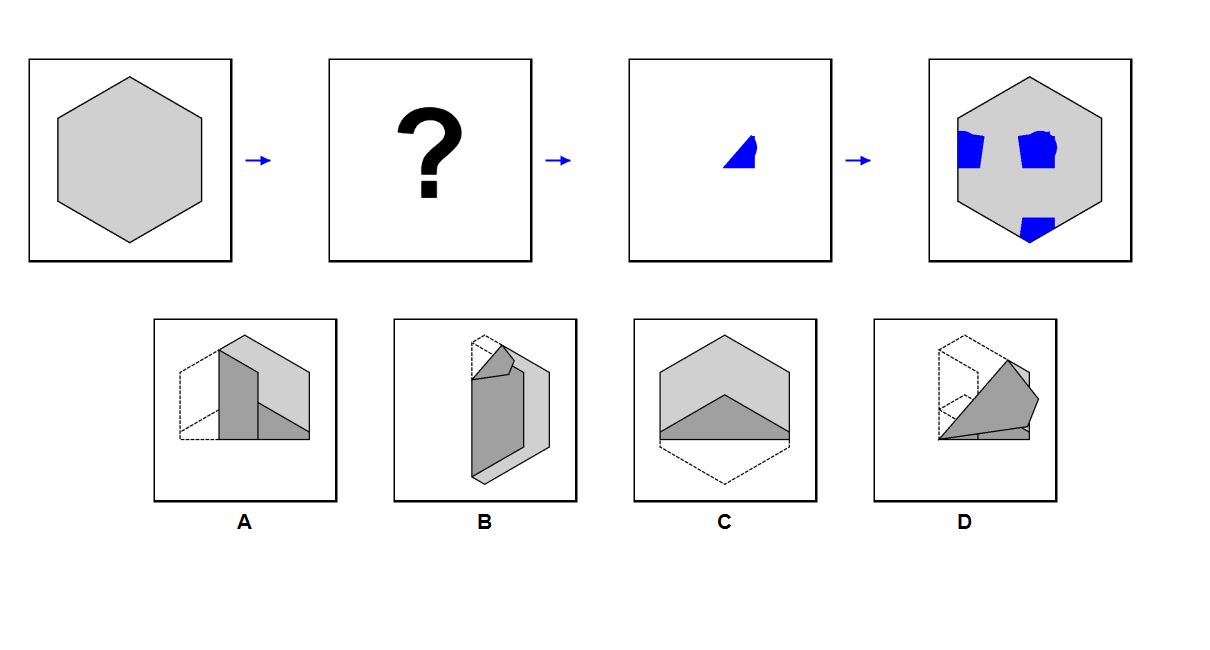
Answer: B